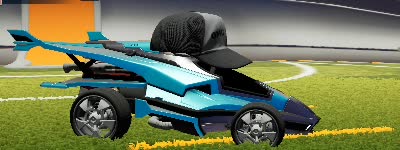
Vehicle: aftershock